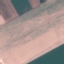
Land use / land cover class: AnnualCrop